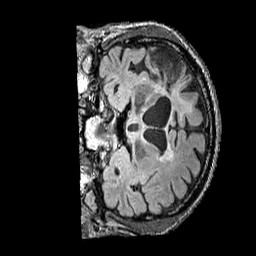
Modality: FLAIR
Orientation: coronal
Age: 66
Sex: male
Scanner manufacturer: siemens
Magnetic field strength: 3 T
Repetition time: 6 s
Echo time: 0.388 s